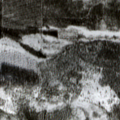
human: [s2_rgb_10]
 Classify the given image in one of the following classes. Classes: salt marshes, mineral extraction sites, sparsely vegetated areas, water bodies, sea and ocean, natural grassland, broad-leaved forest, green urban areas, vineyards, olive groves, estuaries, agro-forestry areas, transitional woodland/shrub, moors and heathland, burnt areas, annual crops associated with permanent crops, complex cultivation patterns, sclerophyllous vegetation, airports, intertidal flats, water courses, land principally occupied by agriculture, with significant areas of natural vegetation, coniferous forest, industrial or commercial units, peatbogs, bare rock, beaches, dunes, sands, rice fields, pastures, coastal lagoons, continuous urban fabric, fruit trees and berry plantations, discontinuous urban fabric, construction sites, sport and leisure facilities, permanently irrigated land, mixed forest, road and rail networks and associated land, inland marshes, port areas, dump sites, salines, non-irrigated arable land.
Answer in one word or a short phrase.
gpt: coniferous forest, mixed forest, transitional woodland/shrub